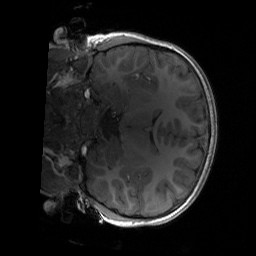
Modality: T1w
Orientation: coronal
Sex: male
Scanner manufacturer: siemens
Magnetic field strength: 3 T
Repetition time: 1.9 s
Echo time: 0.00243 s